Question: I have been struggling with this annoying piece of code. You'd think I'd had enough practice with css, but as always, it is temperamental with me.
My problem is as follows, I have the following css:
'''
.FORM ul li label {
margin-top: 50px; //<--------------THE PROBLEM
height: 20px;
max-height: 20px;
width: 100px;
min-width: 100px;
}
.FORM ul li {
list-style: none;
width: 500px;
height: 100px;
min-width: 500px;
min-height: 100px;
background: #ddd;
border-top: #eee 1px solid;
border-bottom: #bbb 1px solid;
padding: 10px 10px;
margin: auto;
}
ul {
background: #ccc;
padding: 10px 10px 10px 10px;
width: 530px;
margin: auto;
}
body {
background: #cfc;
padding: 0px;
margin: 0px;
}
.FORM {
background: #fcc;
}
'''
the html it controls is:
'''
<form class="FORM">
<ul>
<li>
<label for="workersAddr">Worker's Address:</label>
<input type='text' id='workersAddr' class='validate[required,minSize[5]]'/>
</li>
</ul>
</form>
'''
notice how in the image below the 'margin-top: 50px;' have no effect at all?

how do I solve this issue?
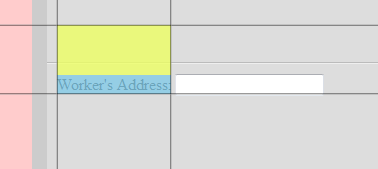
Answer: Vertical margins and paddings only have effect in block-level elements and '<label>' is an inline element. You can either emulate it with other properties or convert into an inline-block:
'''
.FORM ul li label {
display: inline-block;
}
'''